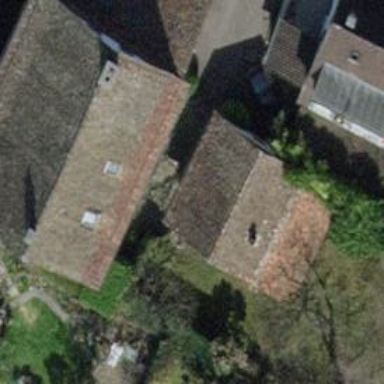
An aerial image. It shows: Building with brown gabled roof.